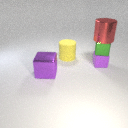
large purple metal cube to the left of large yellow rubber cylinder